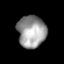
Tissue: prostate
Cell type: T cells
Senescence score: 0.9905
Nuclear area (px): 900
Mean DAPI intensity: 152.77